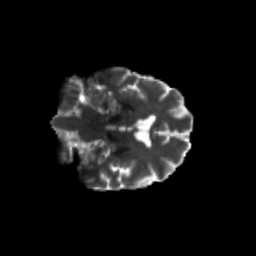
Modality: T2w
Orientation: coronal
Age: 56
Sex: male
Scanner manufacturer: siemens
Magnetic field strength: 3 T
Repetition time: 4.71 s
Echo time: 0.0906 s